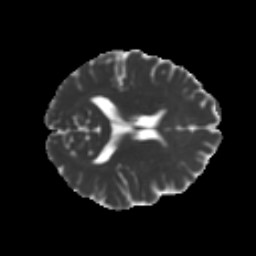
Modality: MD
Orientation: axial
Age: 32
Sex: female
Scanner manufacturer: ge
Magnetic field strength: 3 T
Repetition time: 7.8 s
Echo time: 0.0606 s